Interaction volume radius: 10 \u00c5
Interaction volume height: 35 \u00c5
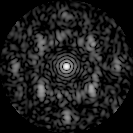
Disorder parameter: 0.5762